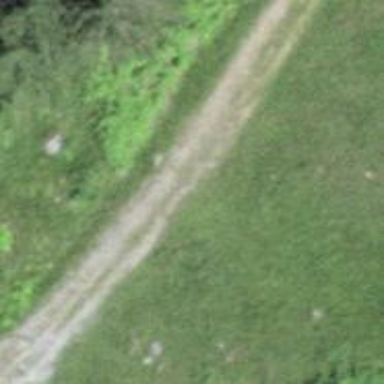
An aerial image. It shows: Rocky path with grade5 tracktype. The surface is very rough and horrible in terms of smoothness.